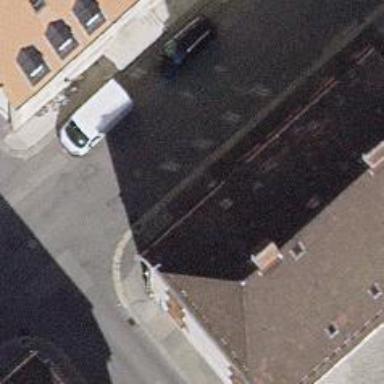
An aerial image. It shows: Beauty shop.